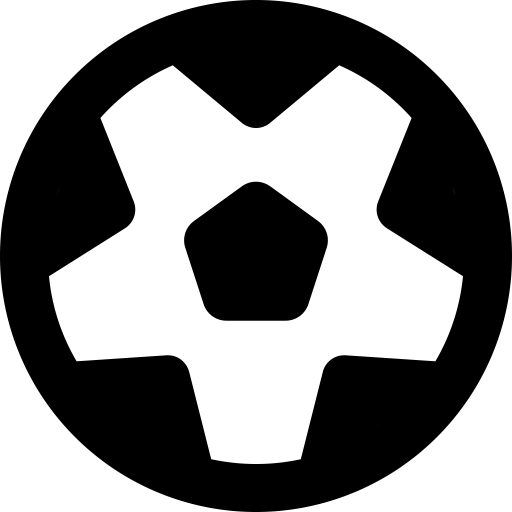
Tags: icon, FontAwesome, fa-icon, outline, futbol